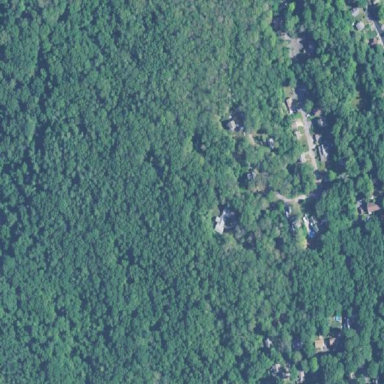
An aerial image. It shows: Mixed leaf woodland.